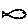
Label: fish